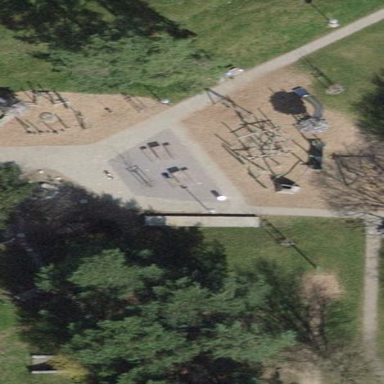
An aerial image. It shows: Playground area for leisure activities on the land.